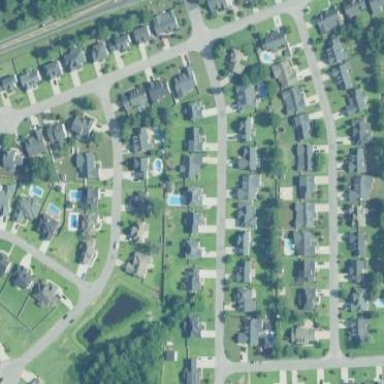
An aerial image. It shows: Single-family residential area.